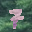
Label: 7